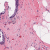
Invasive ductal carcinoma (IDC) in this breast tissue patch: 0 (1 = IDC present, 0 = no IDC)